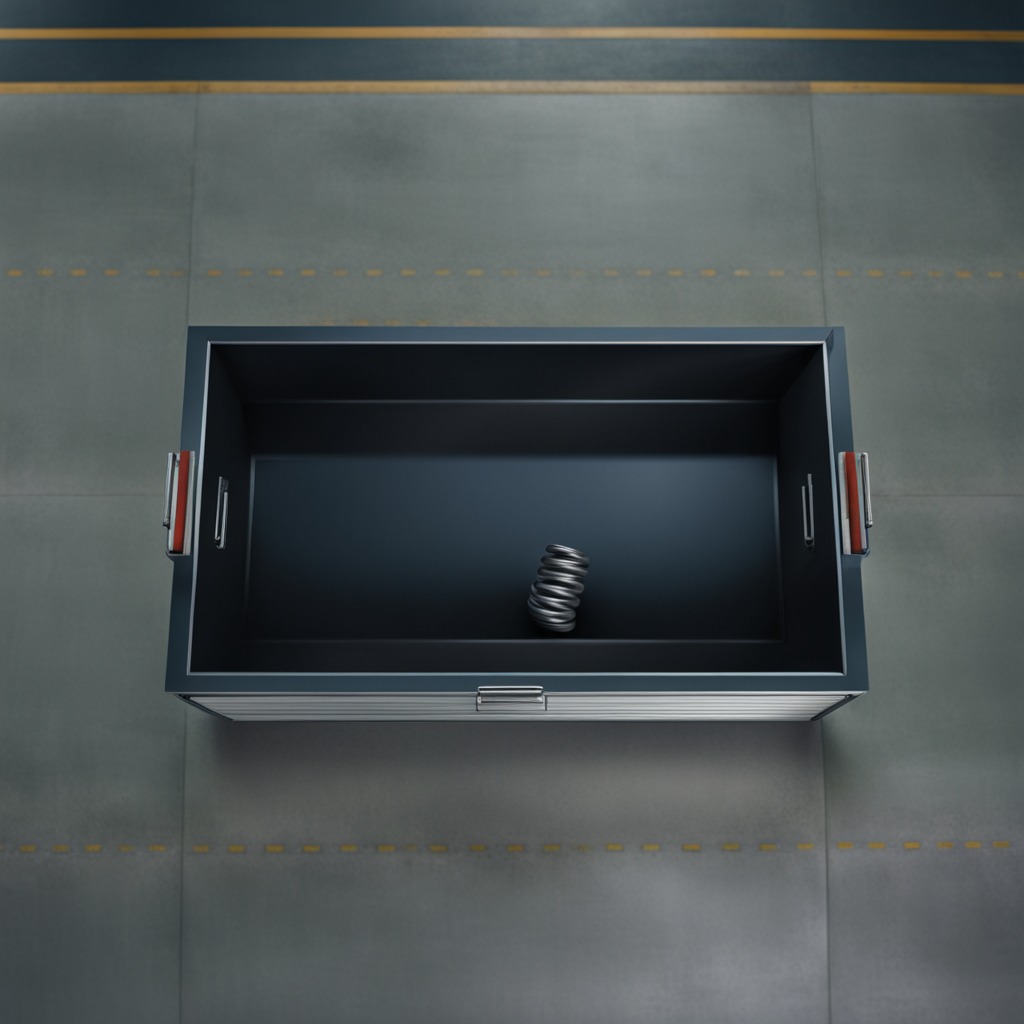
A coiled metal spring is lying on the toolbox surface in an airplane hangar workshop 8K.